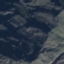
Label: HerbaceousVegetation